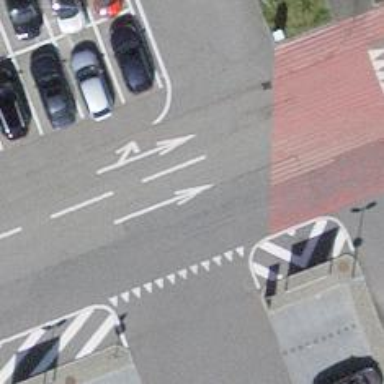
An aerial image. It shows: Road serving as parking aisle.